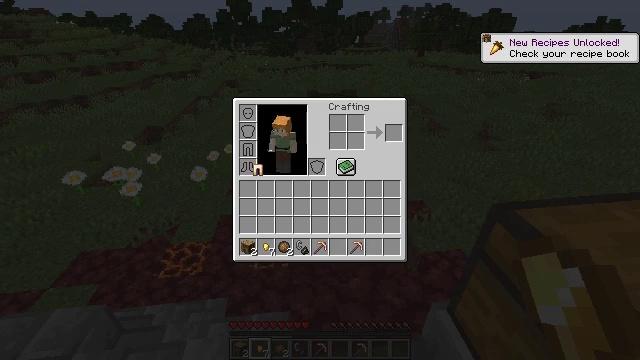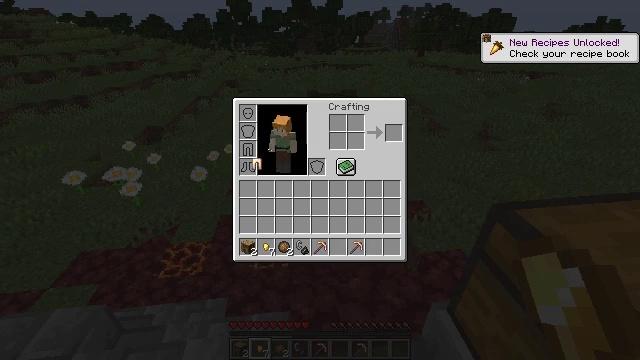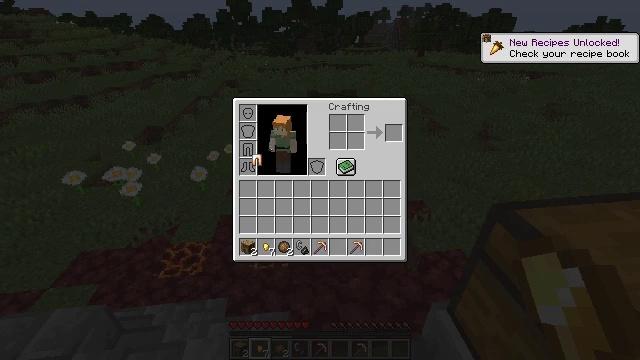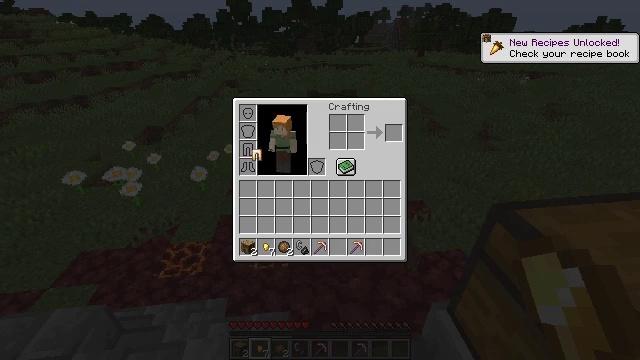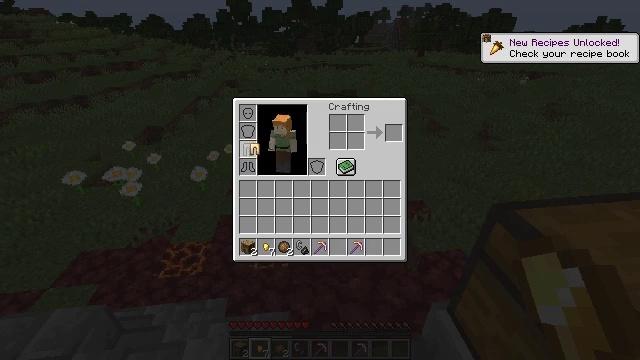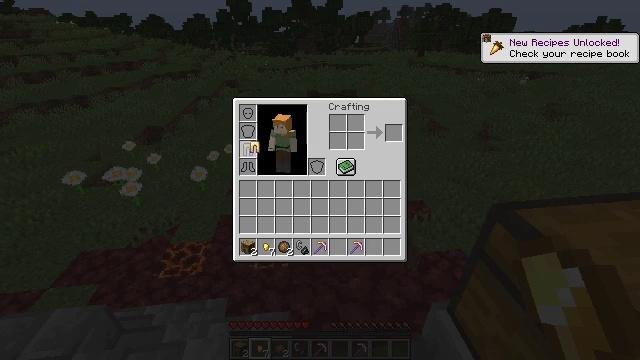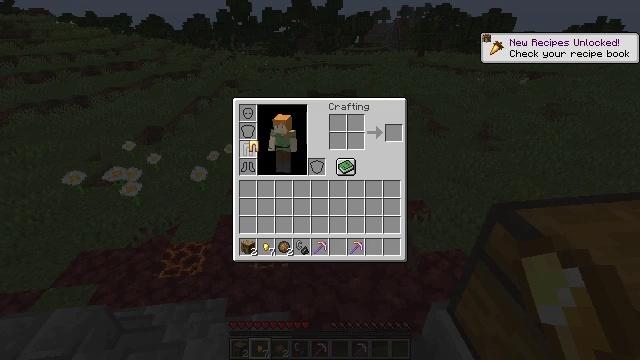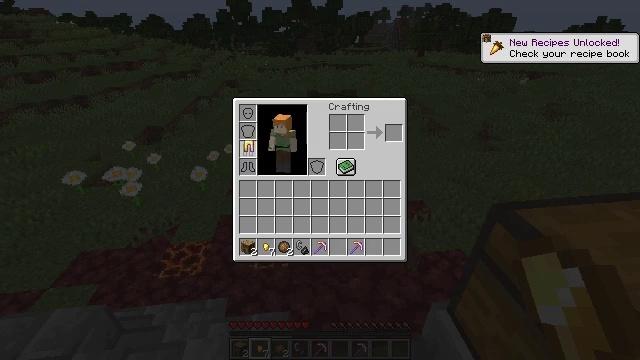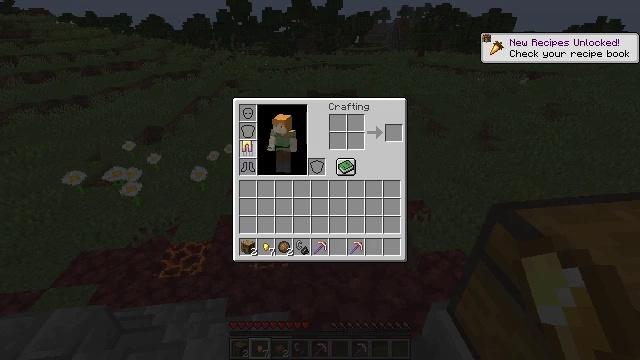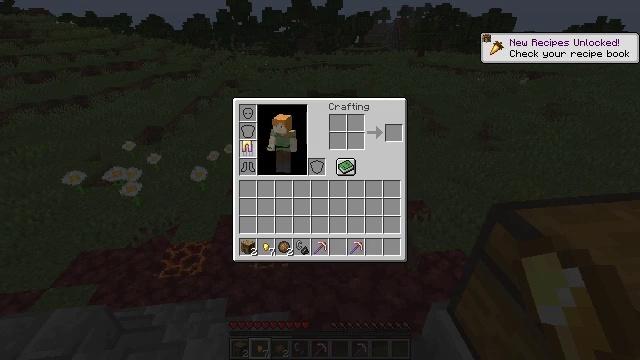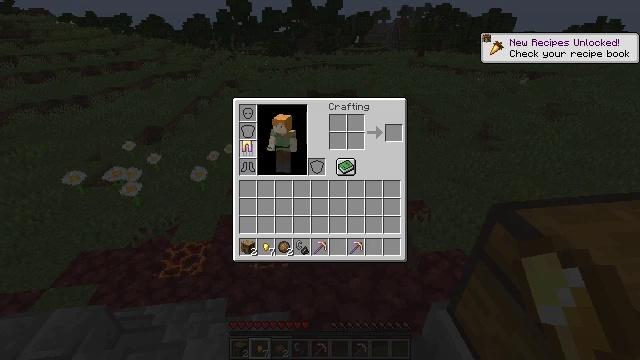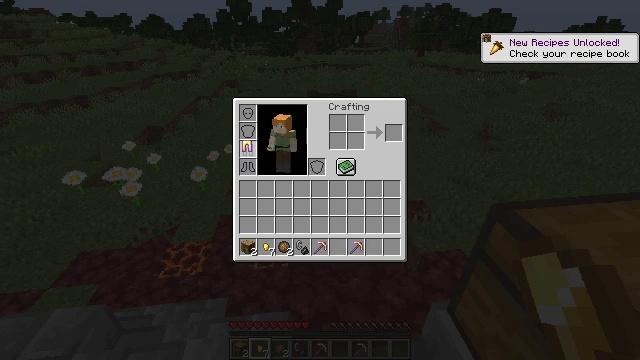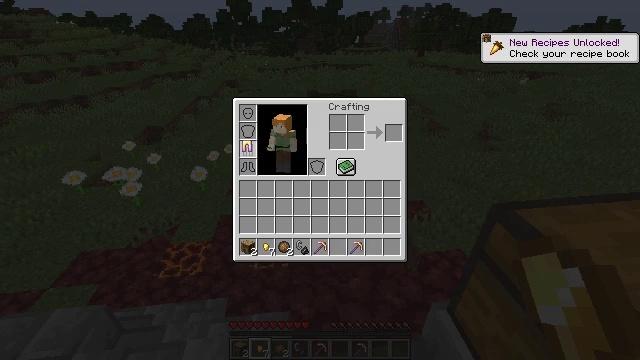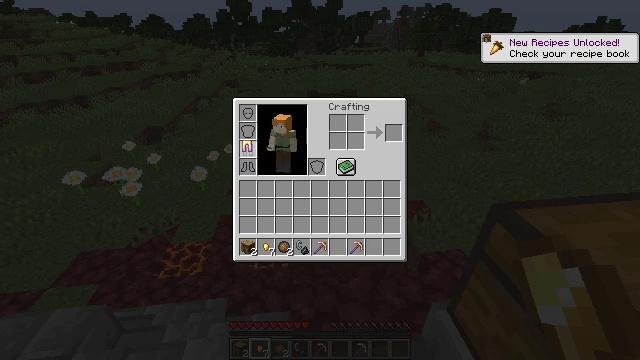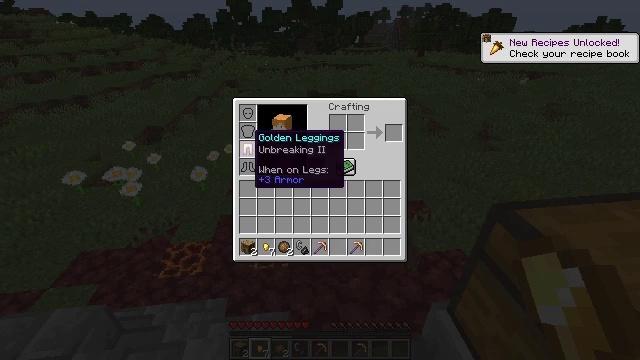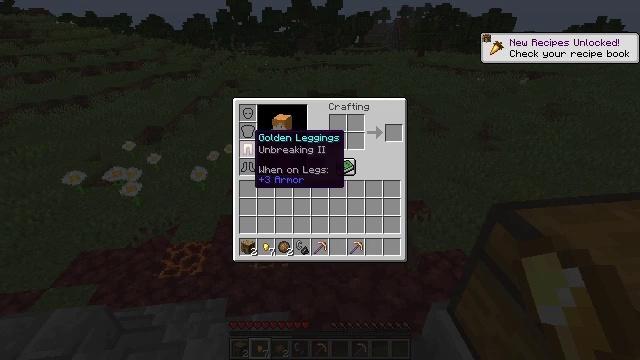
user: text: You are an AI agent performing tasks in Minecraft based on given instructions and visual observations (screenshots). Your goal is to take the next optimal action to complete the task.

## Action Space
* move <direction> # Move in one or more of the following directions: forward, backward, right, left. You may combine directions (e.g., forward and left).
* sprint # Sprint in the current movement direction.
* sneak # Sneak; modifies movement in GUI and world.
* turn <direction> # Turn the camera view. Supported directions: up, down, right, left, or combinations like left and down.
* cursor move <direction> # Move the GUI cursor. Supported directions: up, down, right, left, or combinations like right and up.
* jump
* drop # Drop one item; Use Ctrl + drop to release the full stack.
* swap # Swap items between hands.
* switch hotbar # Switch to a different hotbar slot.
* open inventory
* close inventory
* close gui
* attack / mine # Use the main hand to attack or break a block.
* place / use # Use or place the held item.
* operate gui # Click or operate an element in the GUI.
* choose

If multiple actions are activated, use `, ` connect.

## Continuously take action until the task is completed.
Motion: motion action
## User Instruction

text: Be careful while mining the magma block to avoid taking damage.
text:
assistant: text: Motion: no_op
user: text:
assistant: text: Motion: no_op
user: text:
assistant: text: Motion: no_op
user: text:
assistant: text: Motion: no_op
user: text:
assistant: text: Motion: no_op
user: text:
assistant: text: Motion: no_op
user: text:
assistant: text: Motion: no_op
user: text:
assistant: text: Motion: no_op
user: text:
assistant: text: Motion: no_op
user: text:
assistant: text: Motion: no_op
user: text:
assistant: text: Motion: attack / mine
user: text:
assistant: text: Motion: attack / mine
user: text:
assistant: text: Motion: attack / mine
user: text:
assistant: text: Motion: no_op
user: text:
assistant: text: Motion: no_op
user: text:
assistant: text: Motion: no_op
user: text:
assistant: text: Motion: no_op
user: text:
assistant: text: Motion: no_op
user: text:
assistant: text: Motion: no_op
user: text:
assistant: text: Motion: no_op
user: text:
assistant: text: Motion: no_op
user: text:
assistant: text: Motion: no_op
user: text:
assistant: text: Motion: no_op
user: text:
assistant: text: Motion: no_op
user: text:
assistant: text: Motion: no_op
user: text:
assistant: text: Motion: no_op
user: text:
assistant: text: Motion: turn right
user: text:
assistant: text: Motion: turn right and up
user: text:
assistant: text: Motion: no_op
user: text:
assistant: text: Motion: no_op